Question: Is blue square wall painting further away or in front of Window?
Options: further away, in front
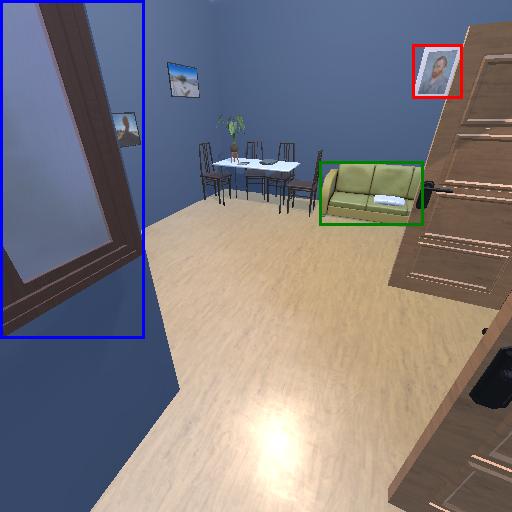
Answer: further away